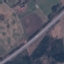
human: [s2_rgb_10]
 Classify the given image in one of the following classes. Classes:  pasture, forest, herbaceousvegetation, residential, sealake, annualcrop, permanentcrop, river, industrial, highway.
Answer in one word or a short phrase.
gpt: Highway